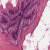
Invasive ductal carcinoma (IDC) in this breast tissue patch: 0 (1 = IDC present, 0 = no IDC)